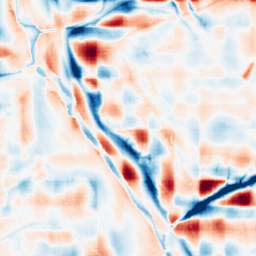
Category: wavelet
Decomposition family: wavelet_reverse_biorthogonal
Decomposition parameters: wavelet: rbio1.3
level: 5
Upsampling method: sinc_blackman
Upsampling parameters: scale: 4
kernel_size: 8
Upsampling scale: 4